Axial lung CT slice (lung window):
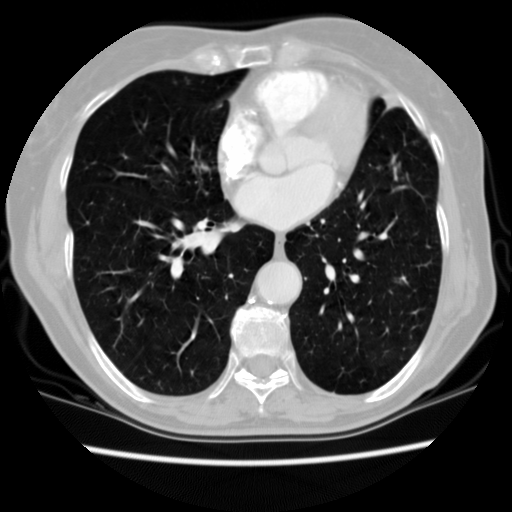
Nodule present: no